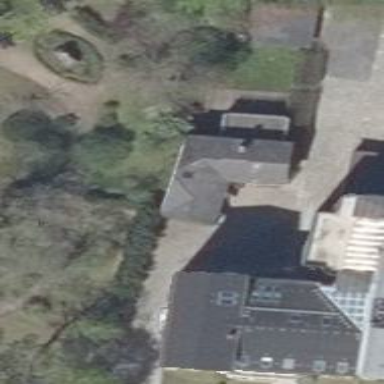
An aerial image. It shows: Building with ridge on the roof.